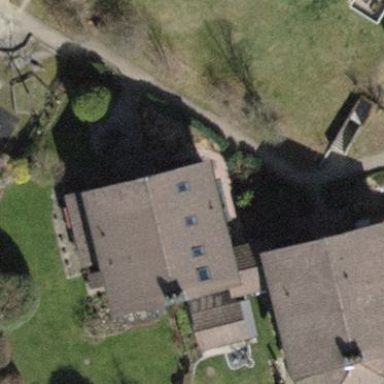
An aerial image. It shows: Building with pitched roof.